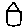
Label: house